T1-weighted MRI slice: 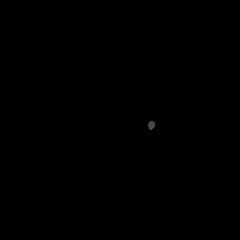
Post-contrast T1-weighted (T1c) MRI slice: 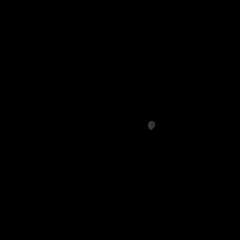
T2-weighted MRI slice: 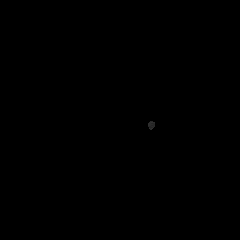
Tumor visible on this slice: no